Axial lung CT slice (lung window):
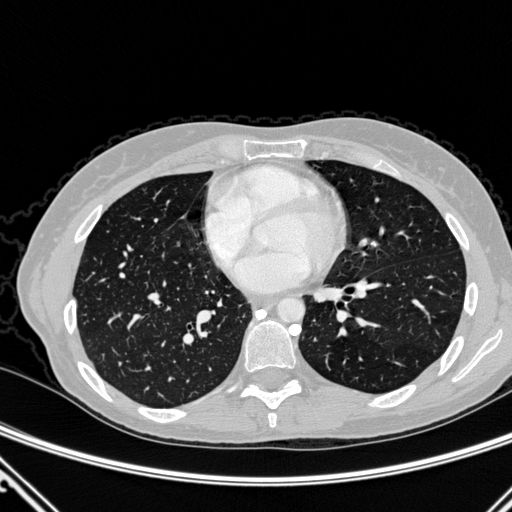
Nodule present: no